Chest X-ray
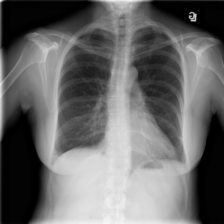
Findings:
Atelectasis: negative
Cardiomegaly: negative
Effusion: positive
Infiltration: negative
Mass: negative
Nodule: negative
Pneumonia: negative
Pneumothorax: negative
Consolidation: negative
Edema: negative
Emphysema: negative
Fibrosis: negative
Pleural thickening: negative
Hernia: negative